Question: In my database, I have a column that looks like this:

And I need to try and filter the entries in this table by whether they are 30/60/90 days from the date selected by the user.
Here is my current SQL query that I have written in SQL Server Management Studio:
'''
SELECT
Account, DCBalance, (SUM(Credit) - SUM(Debit)) AS '30day'
FROM
[Graceland Estates BC].[dbo].[PostGL] AS gl
INNER JOIN
[Graceland Estates BC].[dbo].[Client] ON gl.DrCrAccount = Client.DCLink
WHERE
DrCrAccount = 15 AND AccountLink <> '2'
AND TxDate > 2021-11-30
GROUP BY
Account, DCBalance
'''
In this code '(SUM(Credit) - SUM(Debit))' is the balance for that time period that needs to be printed. 'DrCrAccount' decides which user the balance belongs to.
Does anyone know how to determine the amount (in days) from the database entry ?
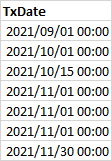
Answer: Here's one approach:
'''
WITH some_cte AS (
SELECT Account
, DCBalance
, Credit
, Debit
, CASE
WHEN TxDate >= DateAdd(dd, -30, GetDate()) THEN '0-30'
WHEN TxDate >= DateAdd(dd, -60, GetDate()) THEN '30-60'
WHEN TxDate >= DateAdd(dd, -90, GetDate()) THEN '60-90'
ELSE '90+'
END AS date_period
...
WHERE TxDate >= DateAdd(dd, -90, GetDate())
)
SELECT Account
, DCBalance
, date_period
, Sum(Credit) - Sum(Debit) As balance
FROM some_cte
GROUP
BY Account
, DCBalance
, date_period
;
'''